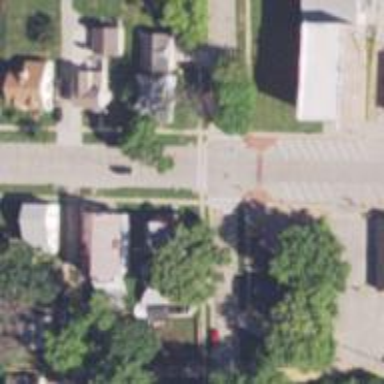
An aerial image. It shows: Road with stop sign.